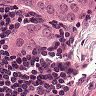
Metastatic tissue present: yes